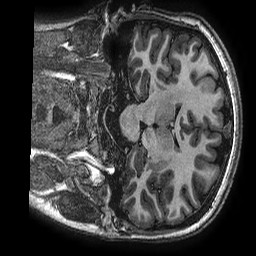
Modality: T1w
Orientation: coronal
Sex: female
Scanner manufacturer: ge
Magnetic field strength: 3 T
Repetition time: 0.00766 s
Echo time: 0.003476 s